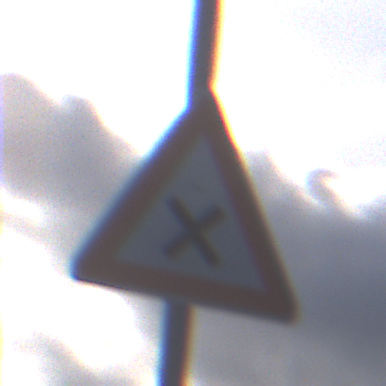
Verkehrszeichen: KreuzungOderEinmuendung
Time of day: MorningAfternoon
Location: Outdoor (Nature)
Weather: PartlyCloudy
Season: NotSpecified
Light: Natural